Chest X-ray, AP view. Patient: 40 years old, sex M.
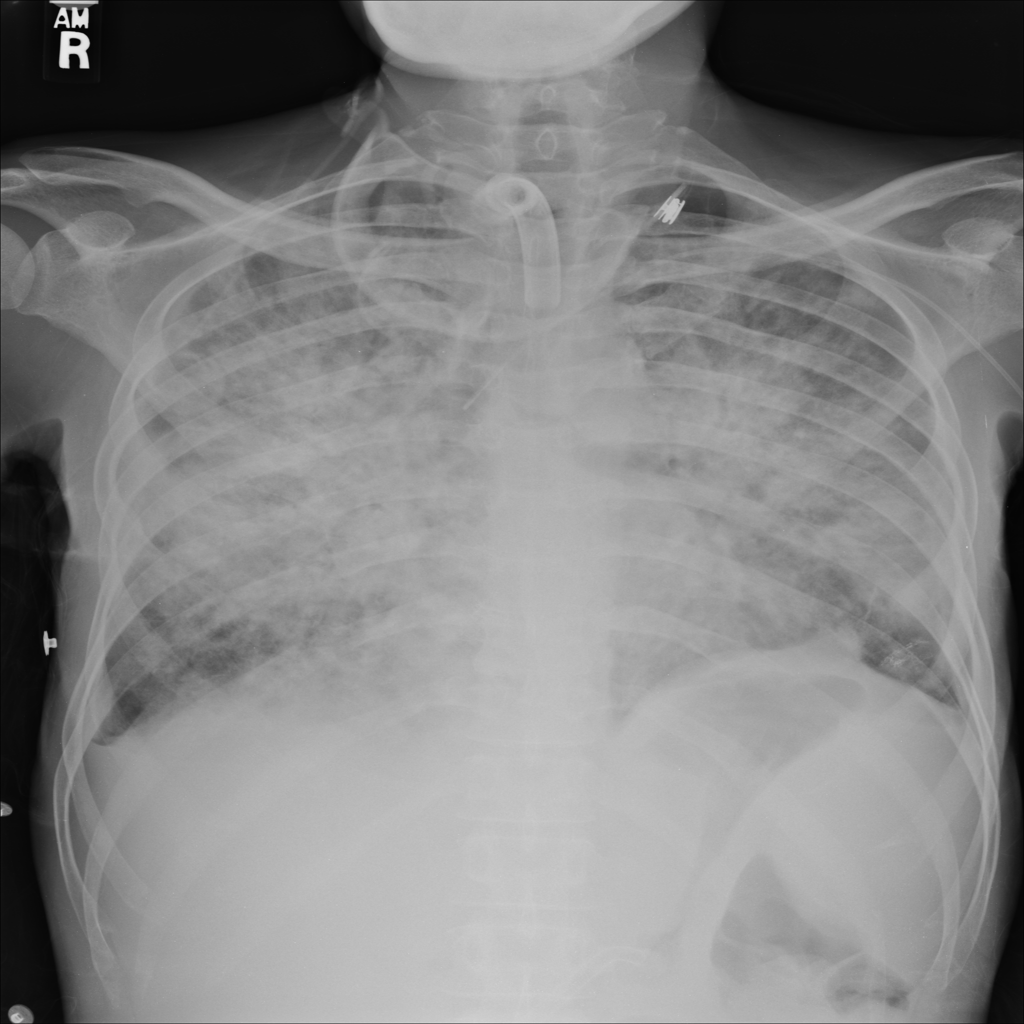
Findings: No Finding